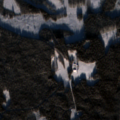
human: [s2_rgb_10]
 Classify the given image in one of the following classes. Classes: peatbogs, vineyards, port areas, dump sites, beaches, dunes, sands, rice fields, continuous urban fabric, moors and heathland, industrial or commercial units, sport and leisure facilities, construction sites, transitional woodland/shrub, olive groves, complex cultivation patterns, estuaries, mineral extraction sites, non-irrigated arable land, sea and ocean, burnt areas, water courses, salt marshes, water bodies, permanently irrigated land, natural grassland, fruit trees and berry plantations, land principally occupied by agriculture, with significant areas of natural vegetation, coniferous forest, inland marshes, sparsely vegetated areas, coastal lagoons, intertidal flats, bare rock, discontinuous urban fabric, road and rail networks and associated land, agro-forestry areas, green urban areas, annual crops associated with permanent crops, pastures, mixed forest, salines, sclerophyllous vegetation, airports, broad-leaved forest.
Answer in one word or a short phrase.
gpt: coniferous forest, transitional woodland/shrub